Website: macys
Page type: delivery-shipping
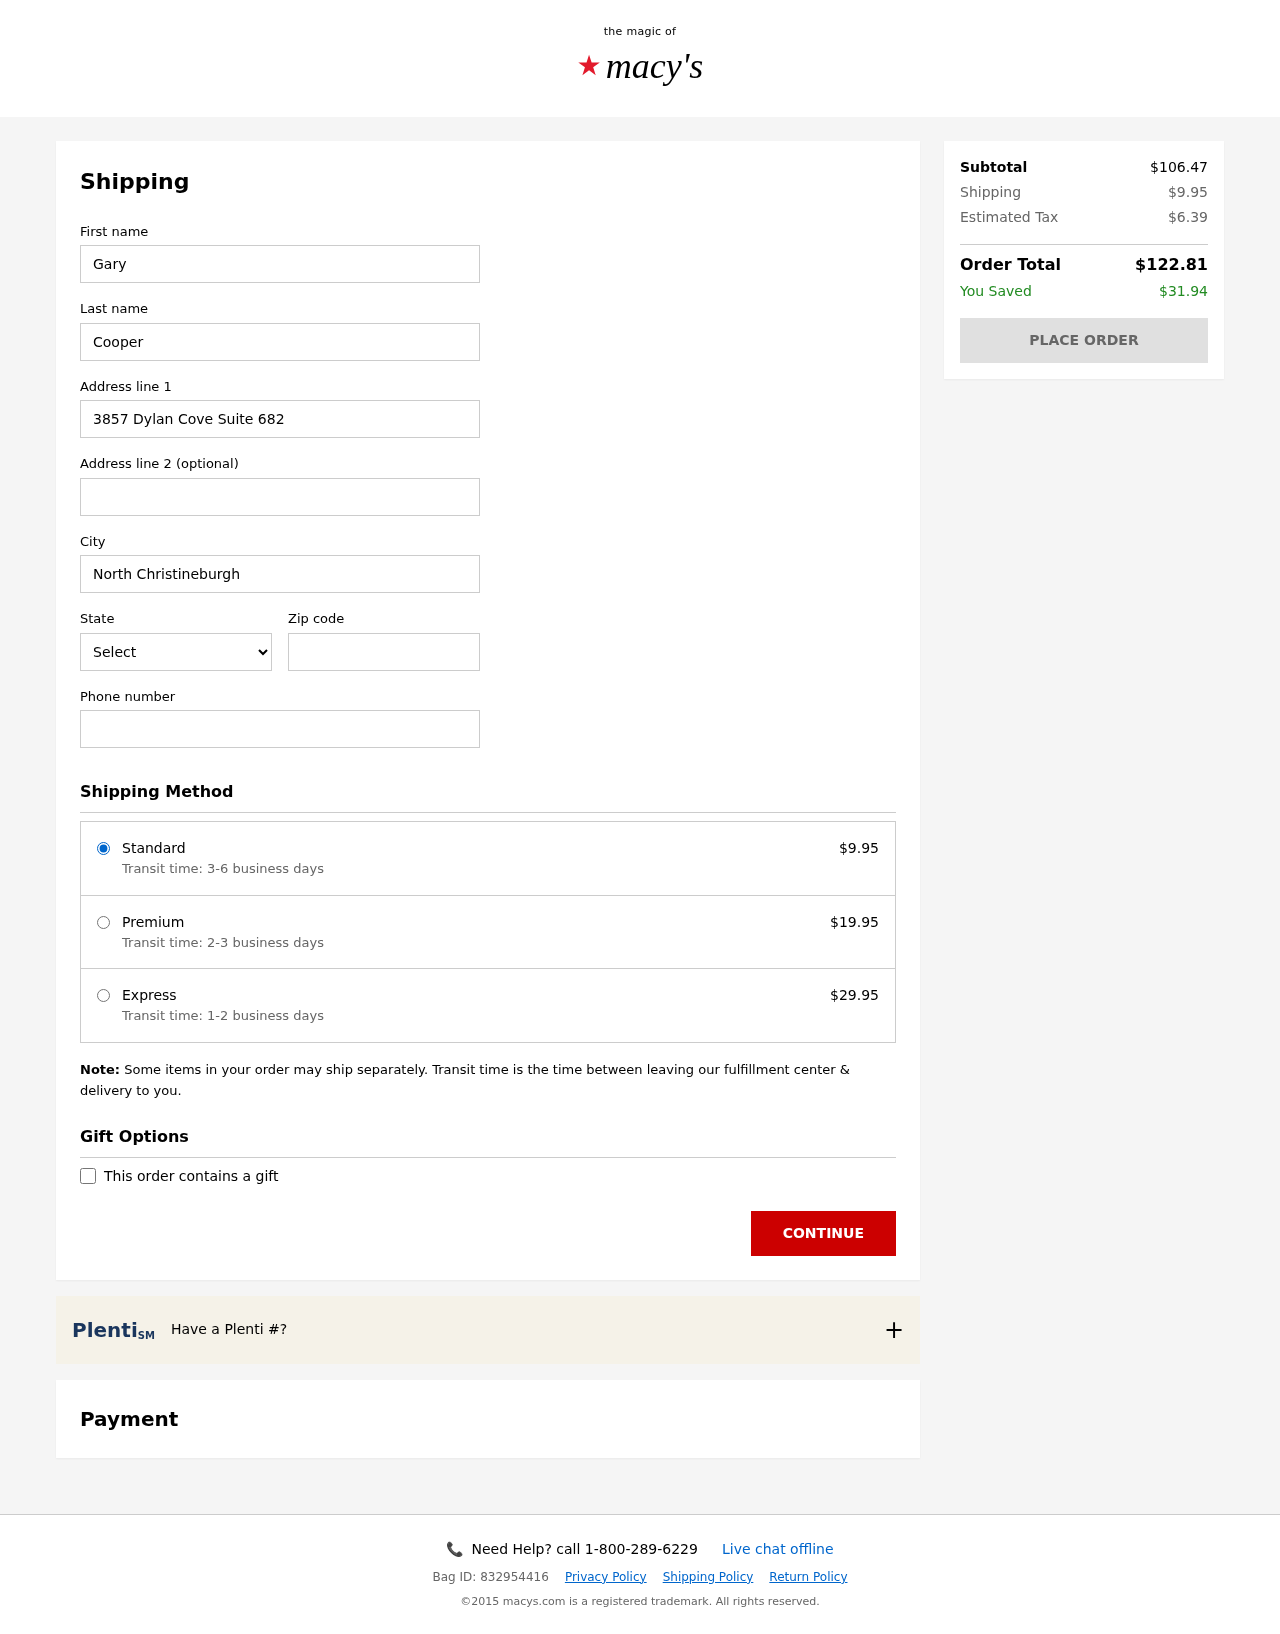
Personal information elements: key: PII_CITY
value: North Christineburgh
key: PII_FIRSTNAME
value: Gary
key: PII_LASTNAME
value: Cooper
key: PII_PHONE
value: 3274118930
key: PII_POSTCODE
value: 17948
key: PII_STATE_ABBR
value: NJ
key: PII_STREET
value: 3857 Dylan Cove Suite 682
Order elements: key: ORDER_SHIPPING_COST
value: $9.95
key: ORDER_SHIPPING_PREMIUM
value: $19.95
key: ORDER_SHIPPING_EXPRESS
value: $29.95
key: ORDER_SUBTOTAL
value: $106.47
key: ORDER_TAX
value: $6.39
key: ORDER_TOTAL
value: $122.81
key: ORDER_SAVINGS
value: $31.94